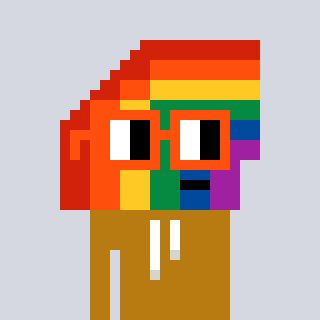
a pixel art character with square orange glasses, a rainbow-shaped head and a gold-colored body on a cool background